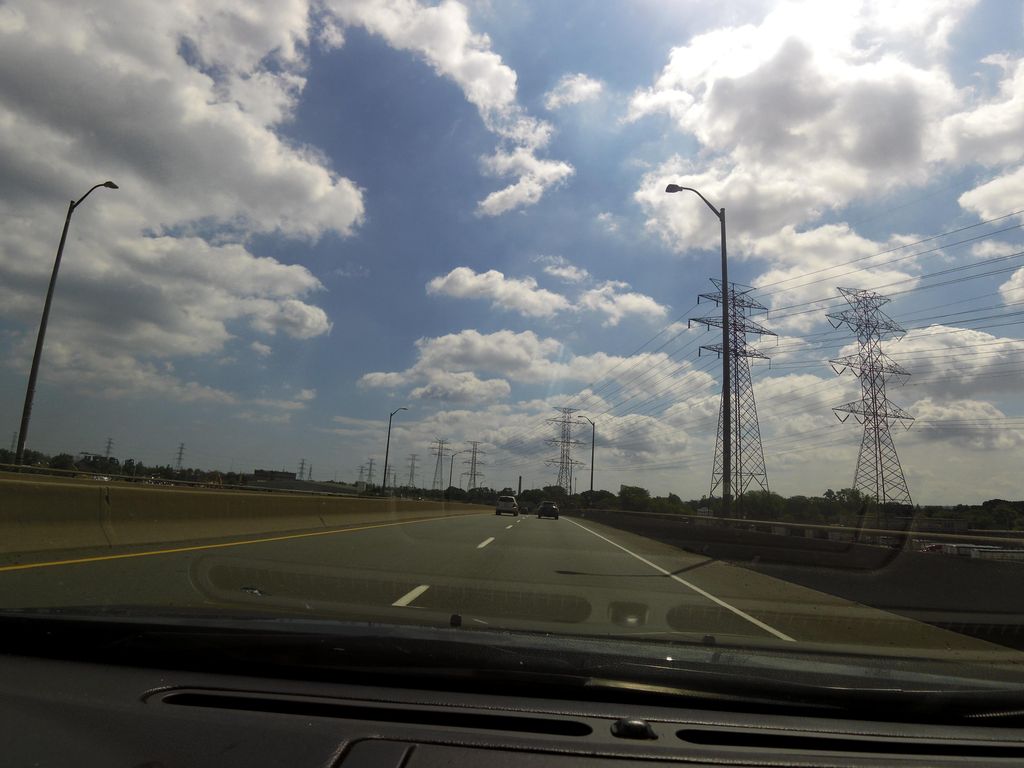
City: hamilton